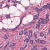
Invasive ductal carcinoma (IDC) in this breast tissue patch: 1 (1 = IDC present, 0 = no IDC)